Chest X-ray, PA view. Patient: 52 years old, sex F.
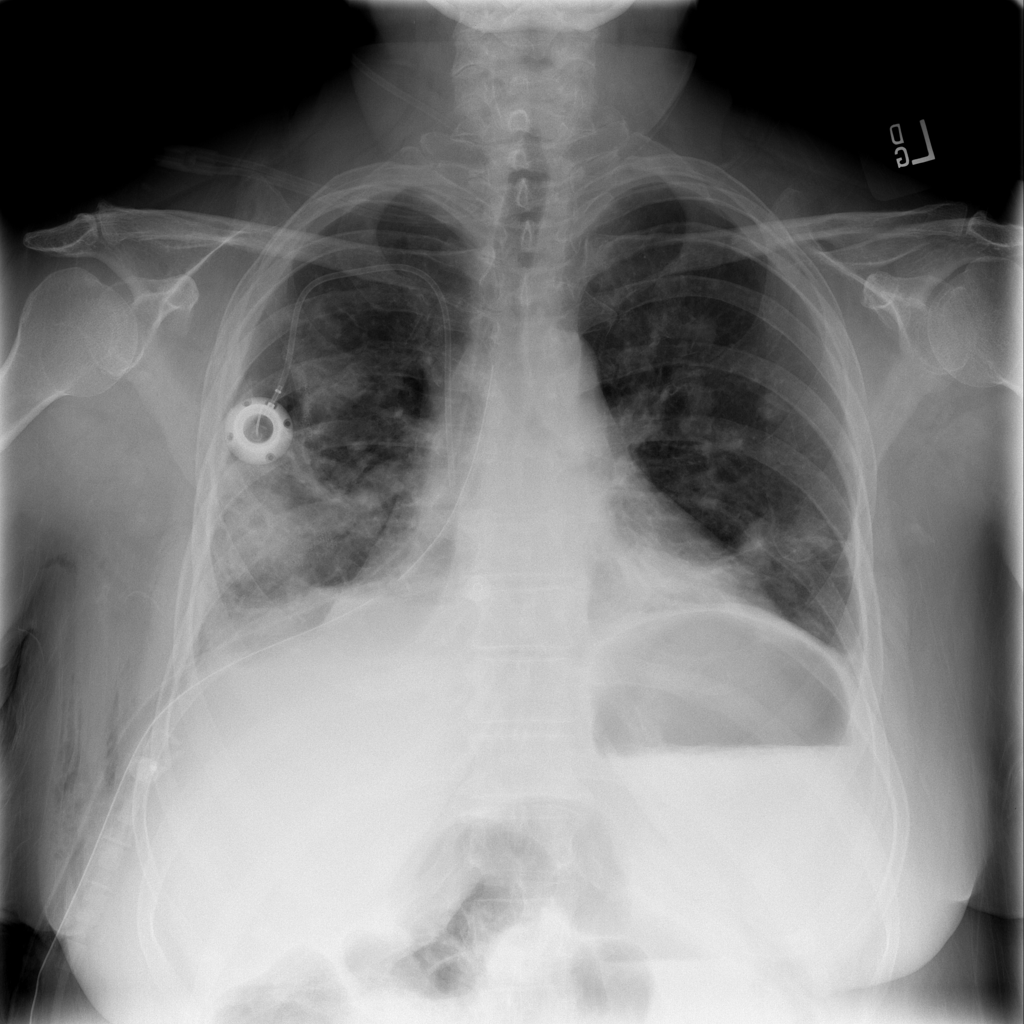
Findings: Infiltration, Nodule